Current action and preconditions to check: trajectory_clear

Your task: For each precondition in the list above, predict whether it will hold at this action.

Consider the current scene as observed from the mobile robot's camera, and analyze the predicted future states of all dynamic agents (e.g., people, animals, vehicles, or any moving entities) within the NEXT SECOND.

IMPORTANT: Only answer "very likely" if you are absolutely certain—based on strong, clear evidence—that a dynamic agent will violate the precondition in the predicted future state. Do NOT answer "very likely" for unlikely, ambiguous, or low-probability risks.

Ask yourself for each precondition: Is there a high probability, with clear and convincing evidence, that the predicted future states of any dynamic agent will interfere with the predicted future state of the currently executing action within the NEXT SECOND, causing that precondition to fail?

Assess the risk level based on these predictions. Use "likely" or "very likely" if motions create a clear risk of interference.

Use "neutral" or "improbable" if agents are nearby but their predicted paths are clearly diverging or non-conflicting.

Failure Risk Categories: "very improbable", "improbable", "neutral", "likely", "very likely"

Answer Format: Output ONLY the probability_of_failure value from these categories: "very improbable", "improbable", "neutral", "likely", "very likely"

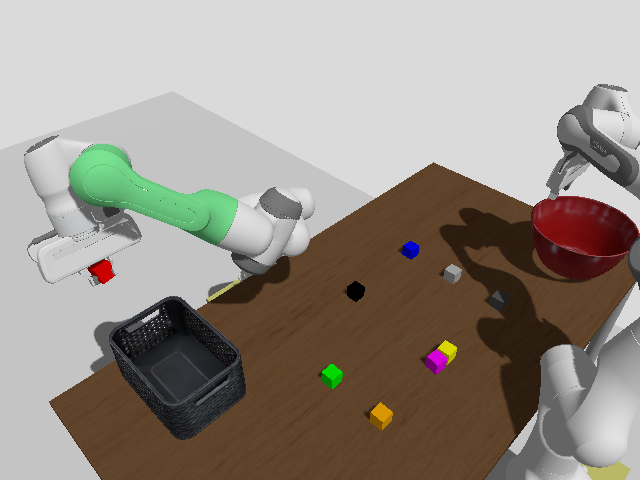

Answer: very improbable